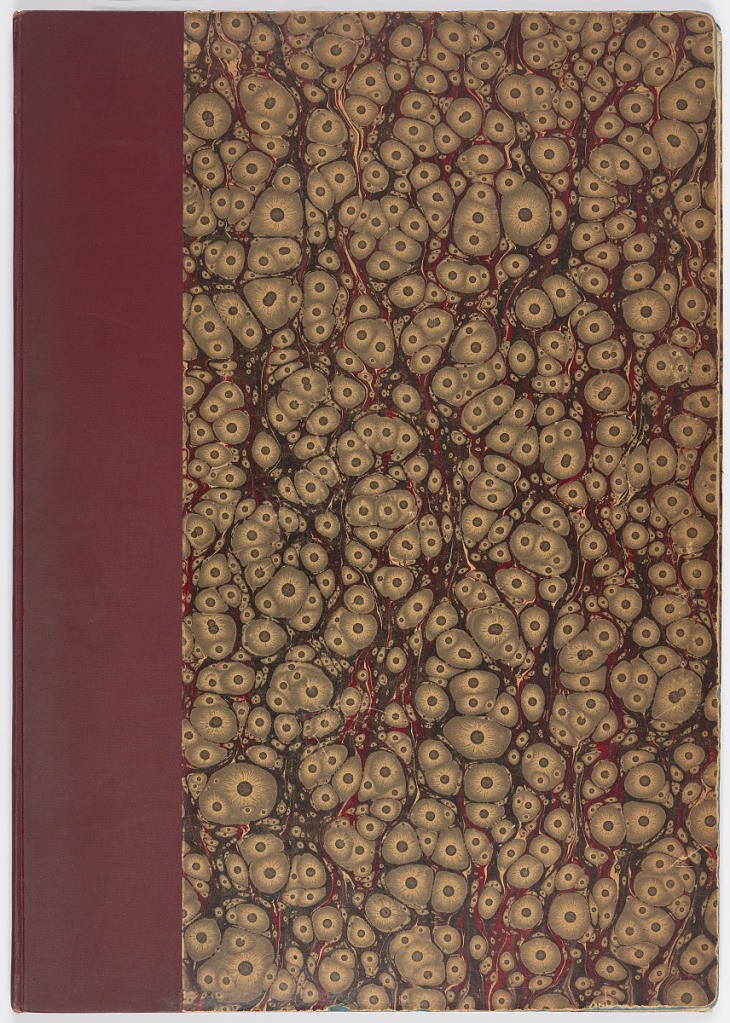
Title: Album of Letter (Cipher) Designs
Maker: Charles-Germain de Saint-Aubin, French, 1721–1786
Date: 1766
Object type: Album
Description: Album containing two series of decorative designs for ciphers (interlaced letters). The plates are signed and numbered.